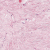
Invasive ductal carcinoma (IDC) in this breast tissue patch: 0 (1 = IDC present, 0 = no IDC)